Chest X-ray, PA view. Patient: 73 years old, sex F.
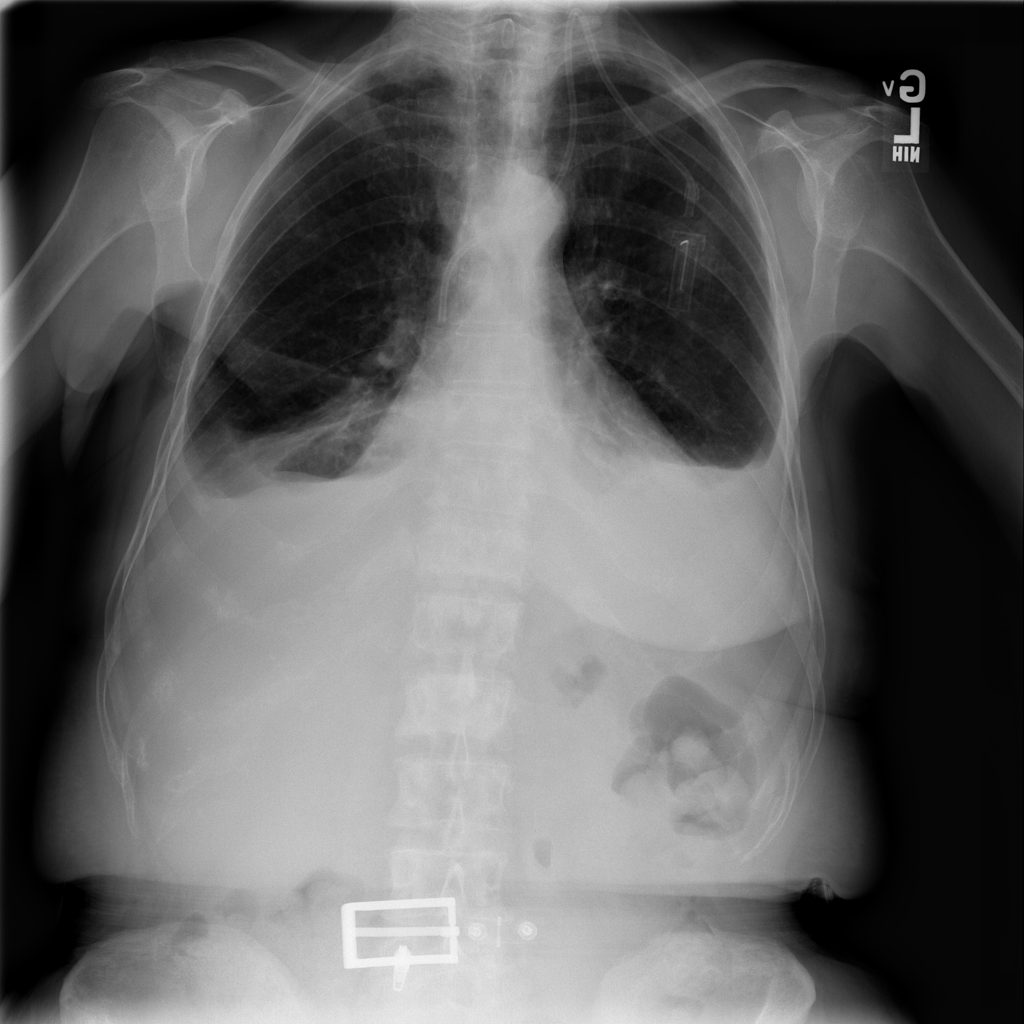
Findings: Effusion